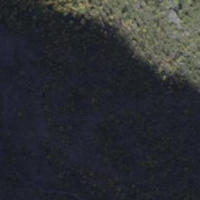
EUNIS habitat code: 44
Species observed at this site:
Rubus saxatilis